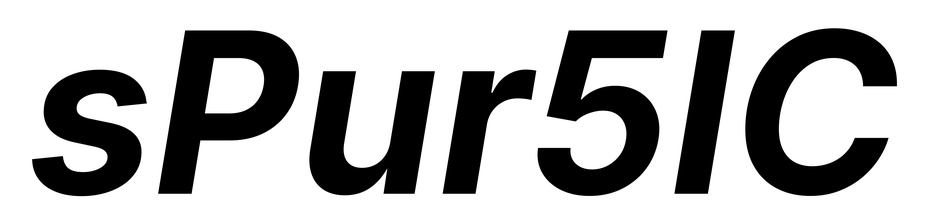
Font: Inter-Italic_Bold_Italic